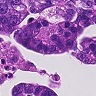
Metastatic tissue present: yes